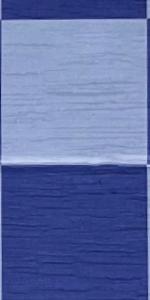
Label: Empty